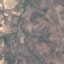
Land use / land cover: PermanentCrop